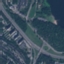
Label: Highway